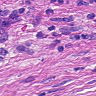
Metastatic tissue present: no